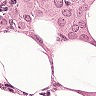
Metastatic tissue present: yes